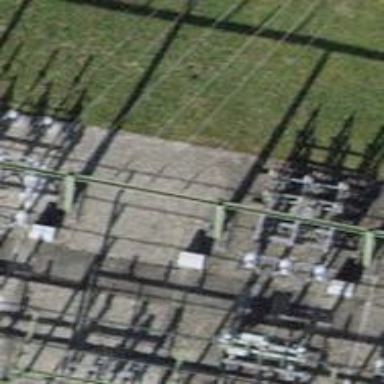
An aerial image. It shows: Insulator used in power equipment.